Chest X-ray:
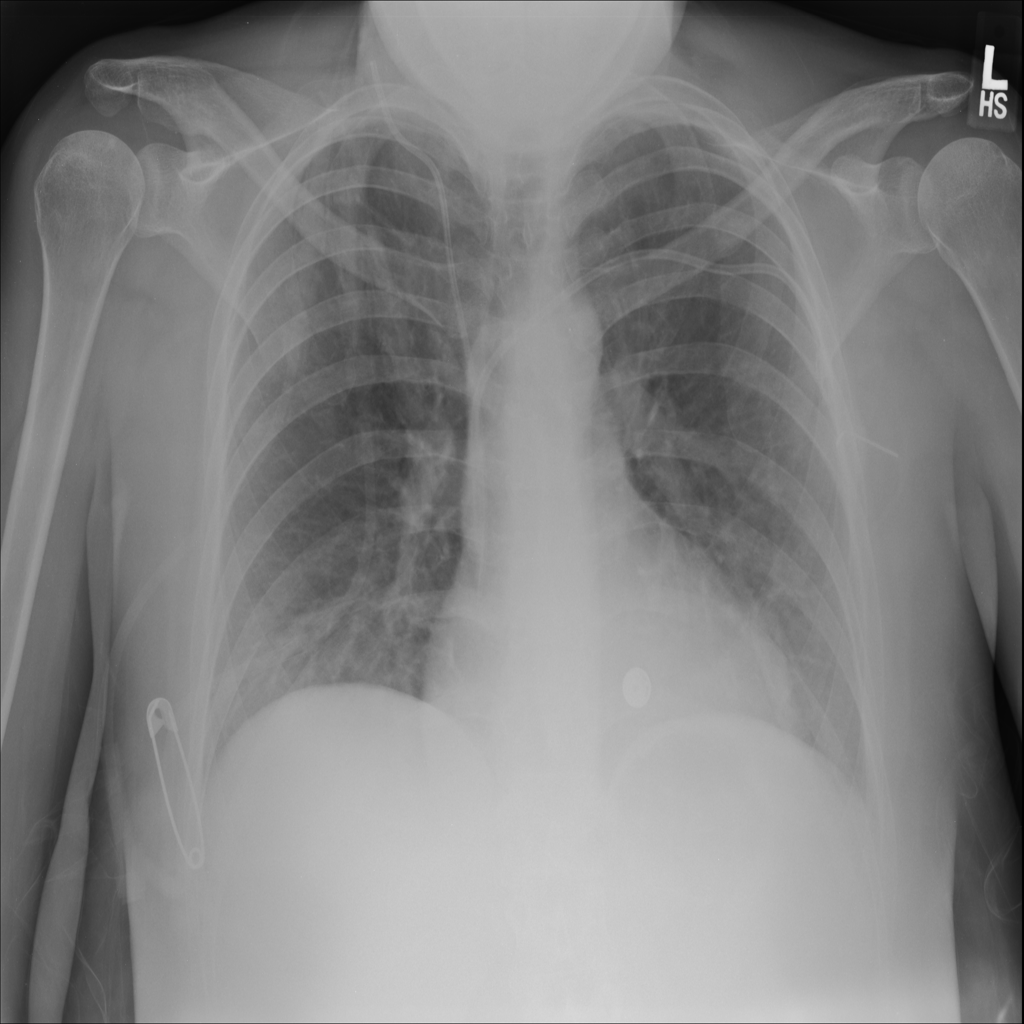
Findings: Effusion, Consolidation
No abnormal finding: no